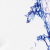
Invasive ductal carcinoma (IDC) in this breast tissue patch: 0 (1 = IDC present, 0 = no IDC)